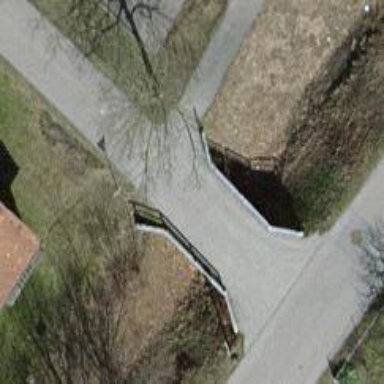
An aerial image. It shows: Paved driveway bridge that is part of service road.